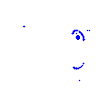
Particle: proton